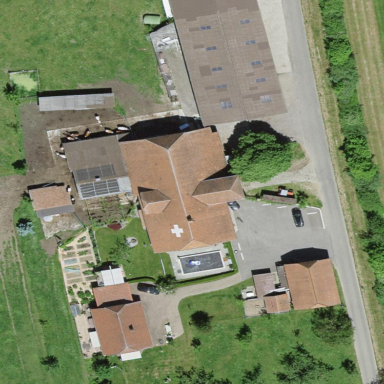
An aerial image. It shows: Farmyard area.